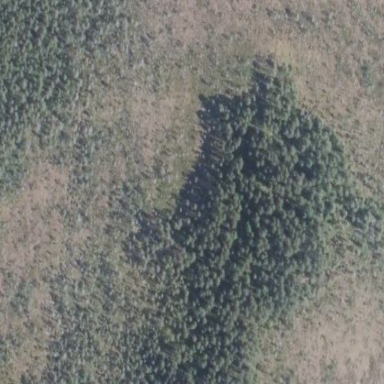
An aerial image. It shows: Woodland with needle-leaved trees.